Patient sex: F
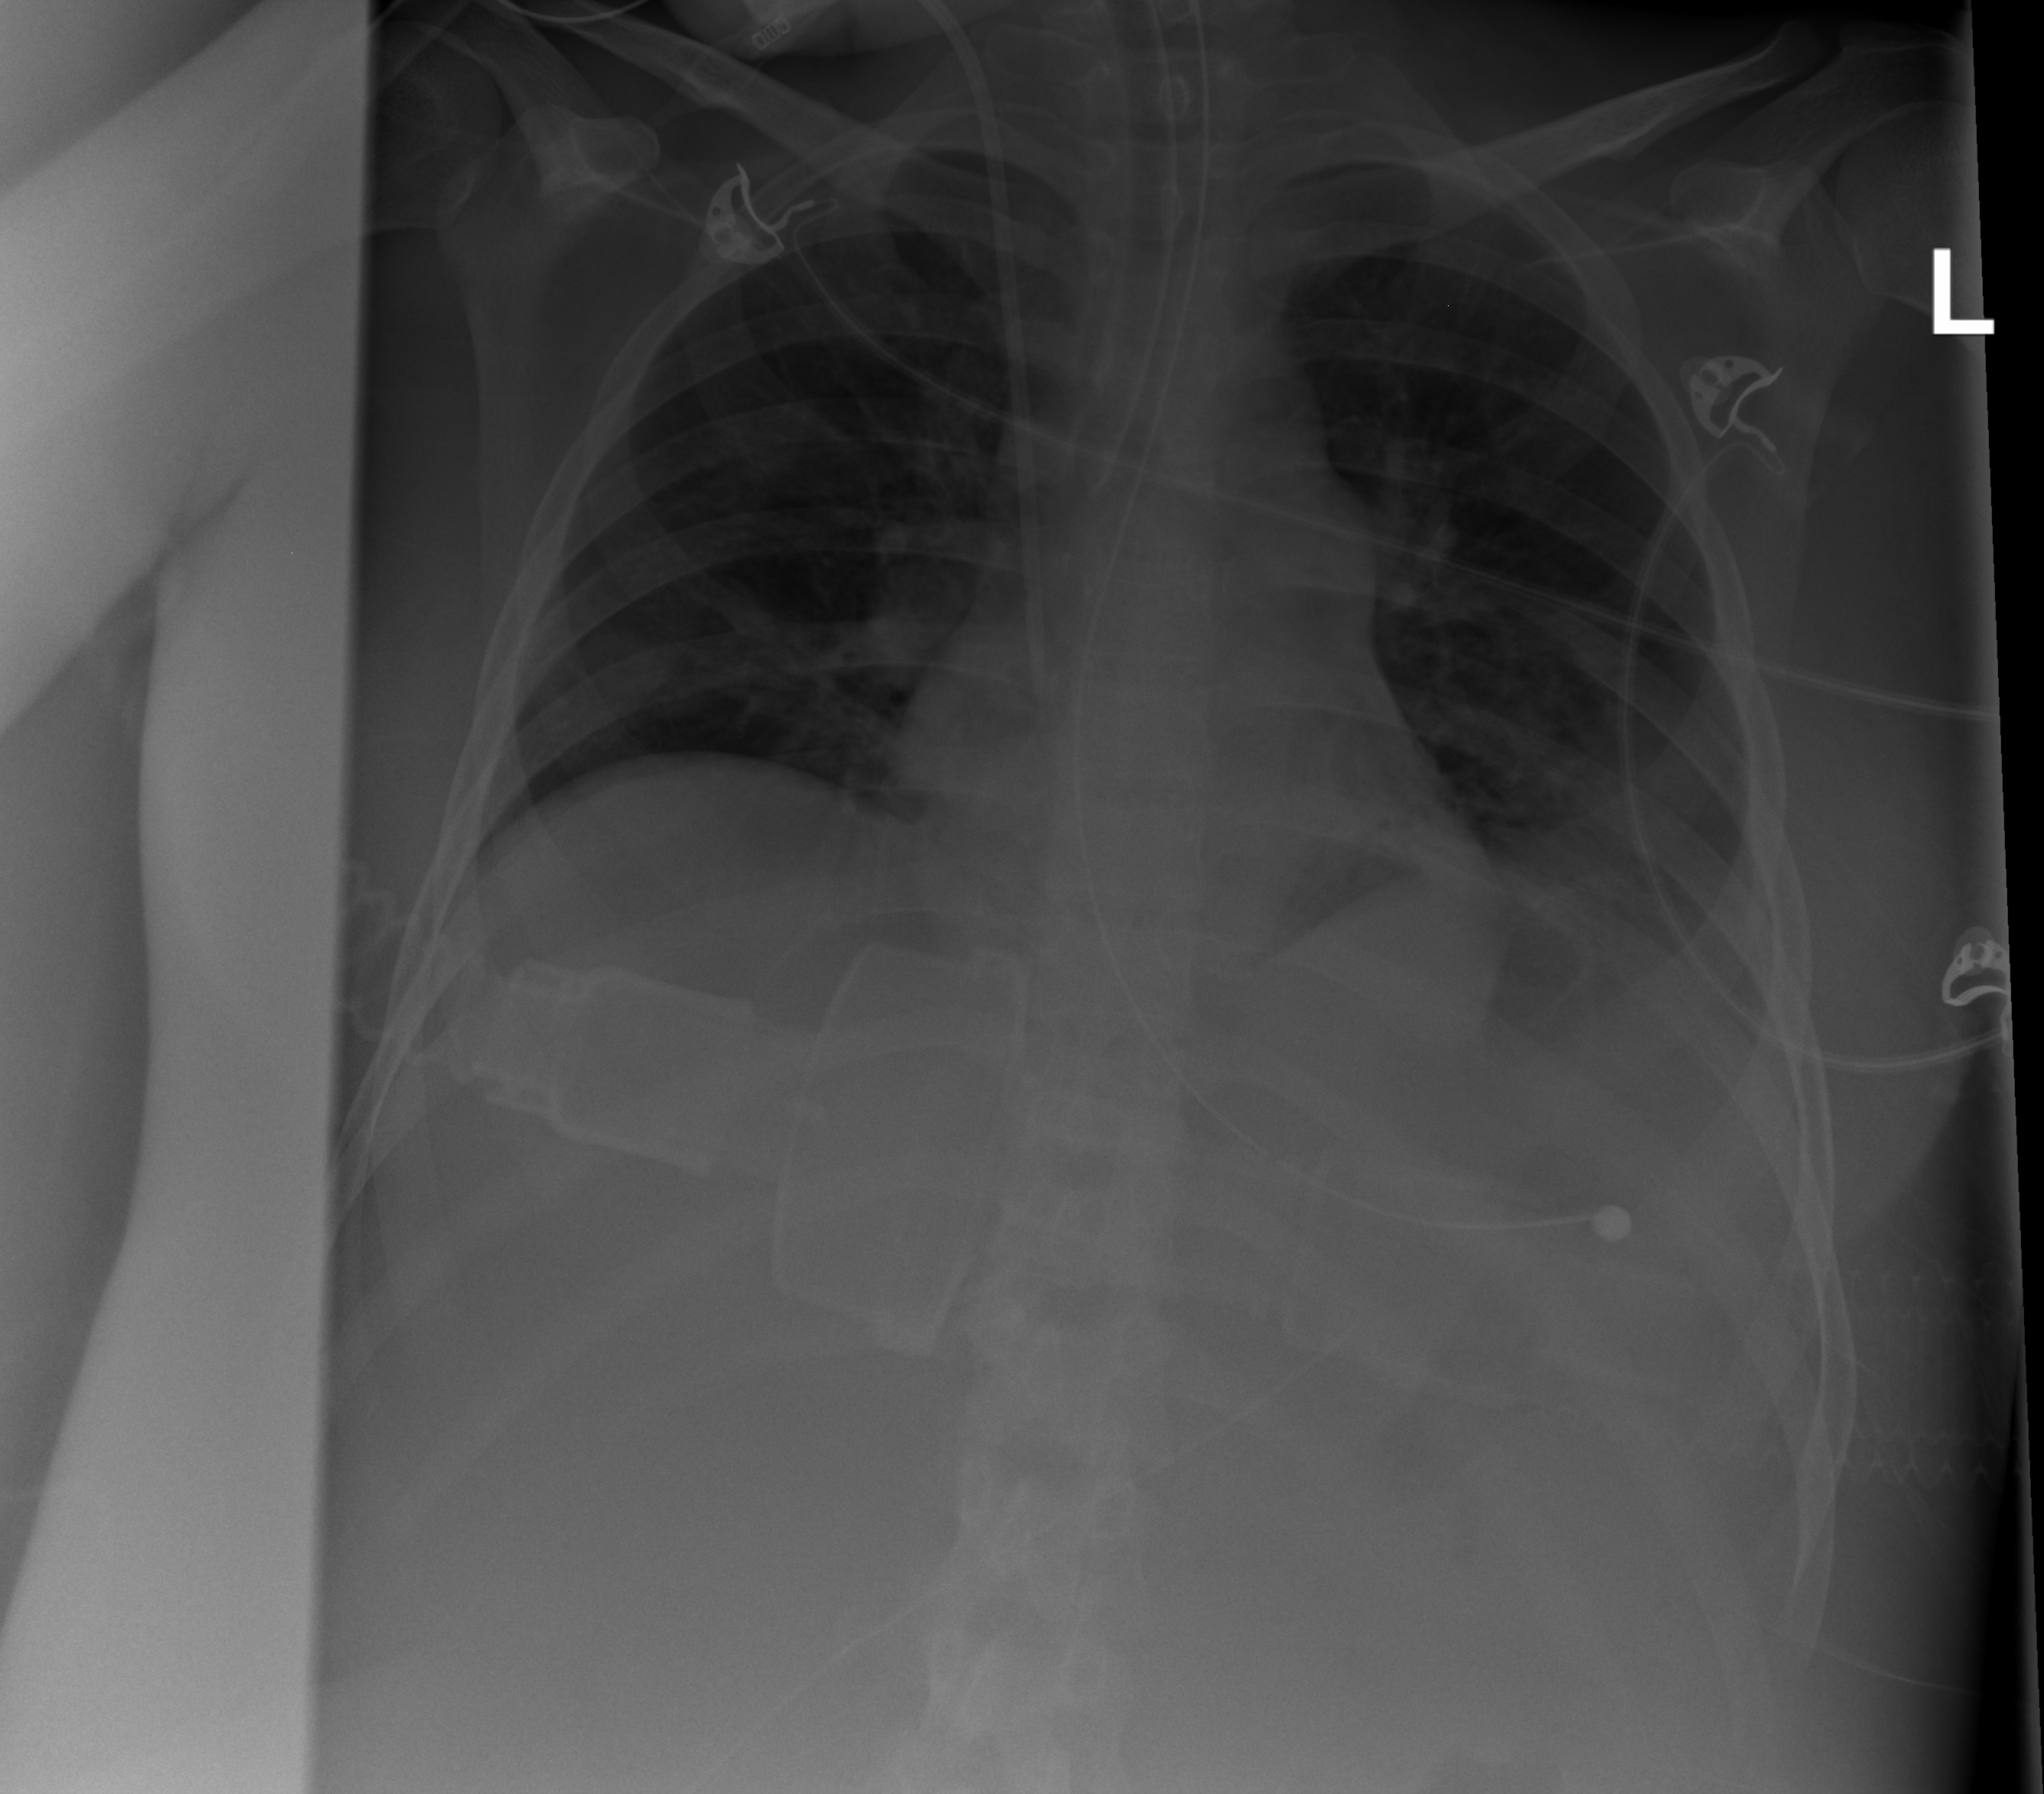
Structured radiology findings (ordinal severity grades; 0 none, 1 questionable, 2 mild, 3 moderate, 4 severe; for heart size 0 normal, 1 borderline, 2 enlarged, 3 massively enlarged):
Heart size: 0
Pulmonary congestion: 0
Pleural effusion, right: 0
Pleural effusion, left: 2
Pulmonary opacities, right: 0
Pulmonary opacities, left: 0
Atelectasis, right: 0
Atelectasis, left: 0